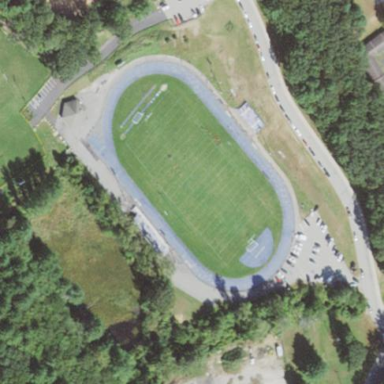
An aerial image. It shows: American football pitch for leisure and sport activities.